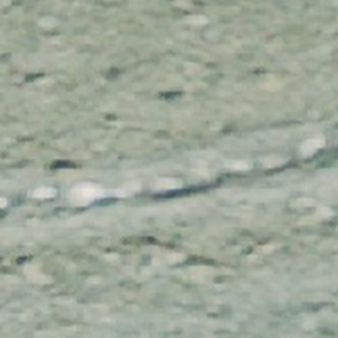
Label: other